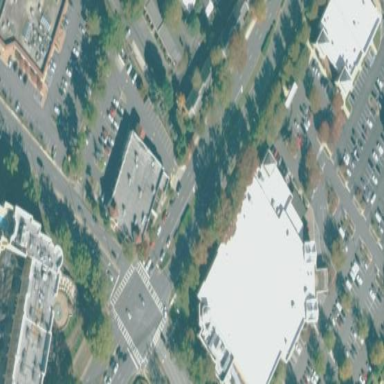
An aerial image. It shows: Retail building housing supermarket.